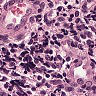
Metastatic tissue present: no